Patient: sex F, age 33
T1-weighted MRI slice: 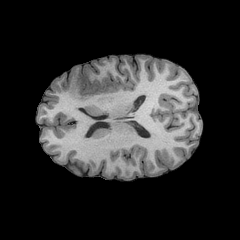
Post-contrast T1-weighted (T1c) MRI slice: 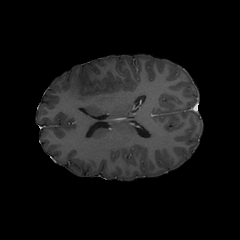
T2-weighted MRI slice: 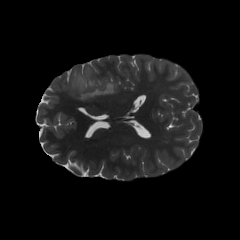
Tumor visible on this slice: yes
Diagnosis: Astrocytoma, IDH-mutant
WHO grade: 2